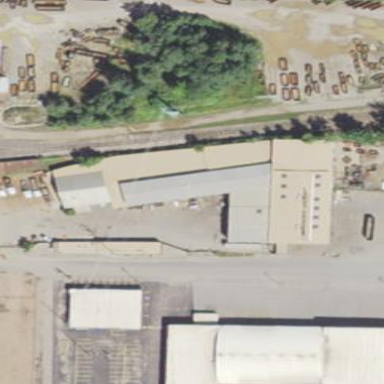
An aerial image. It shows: Building that serves as recycling center.